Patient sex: F
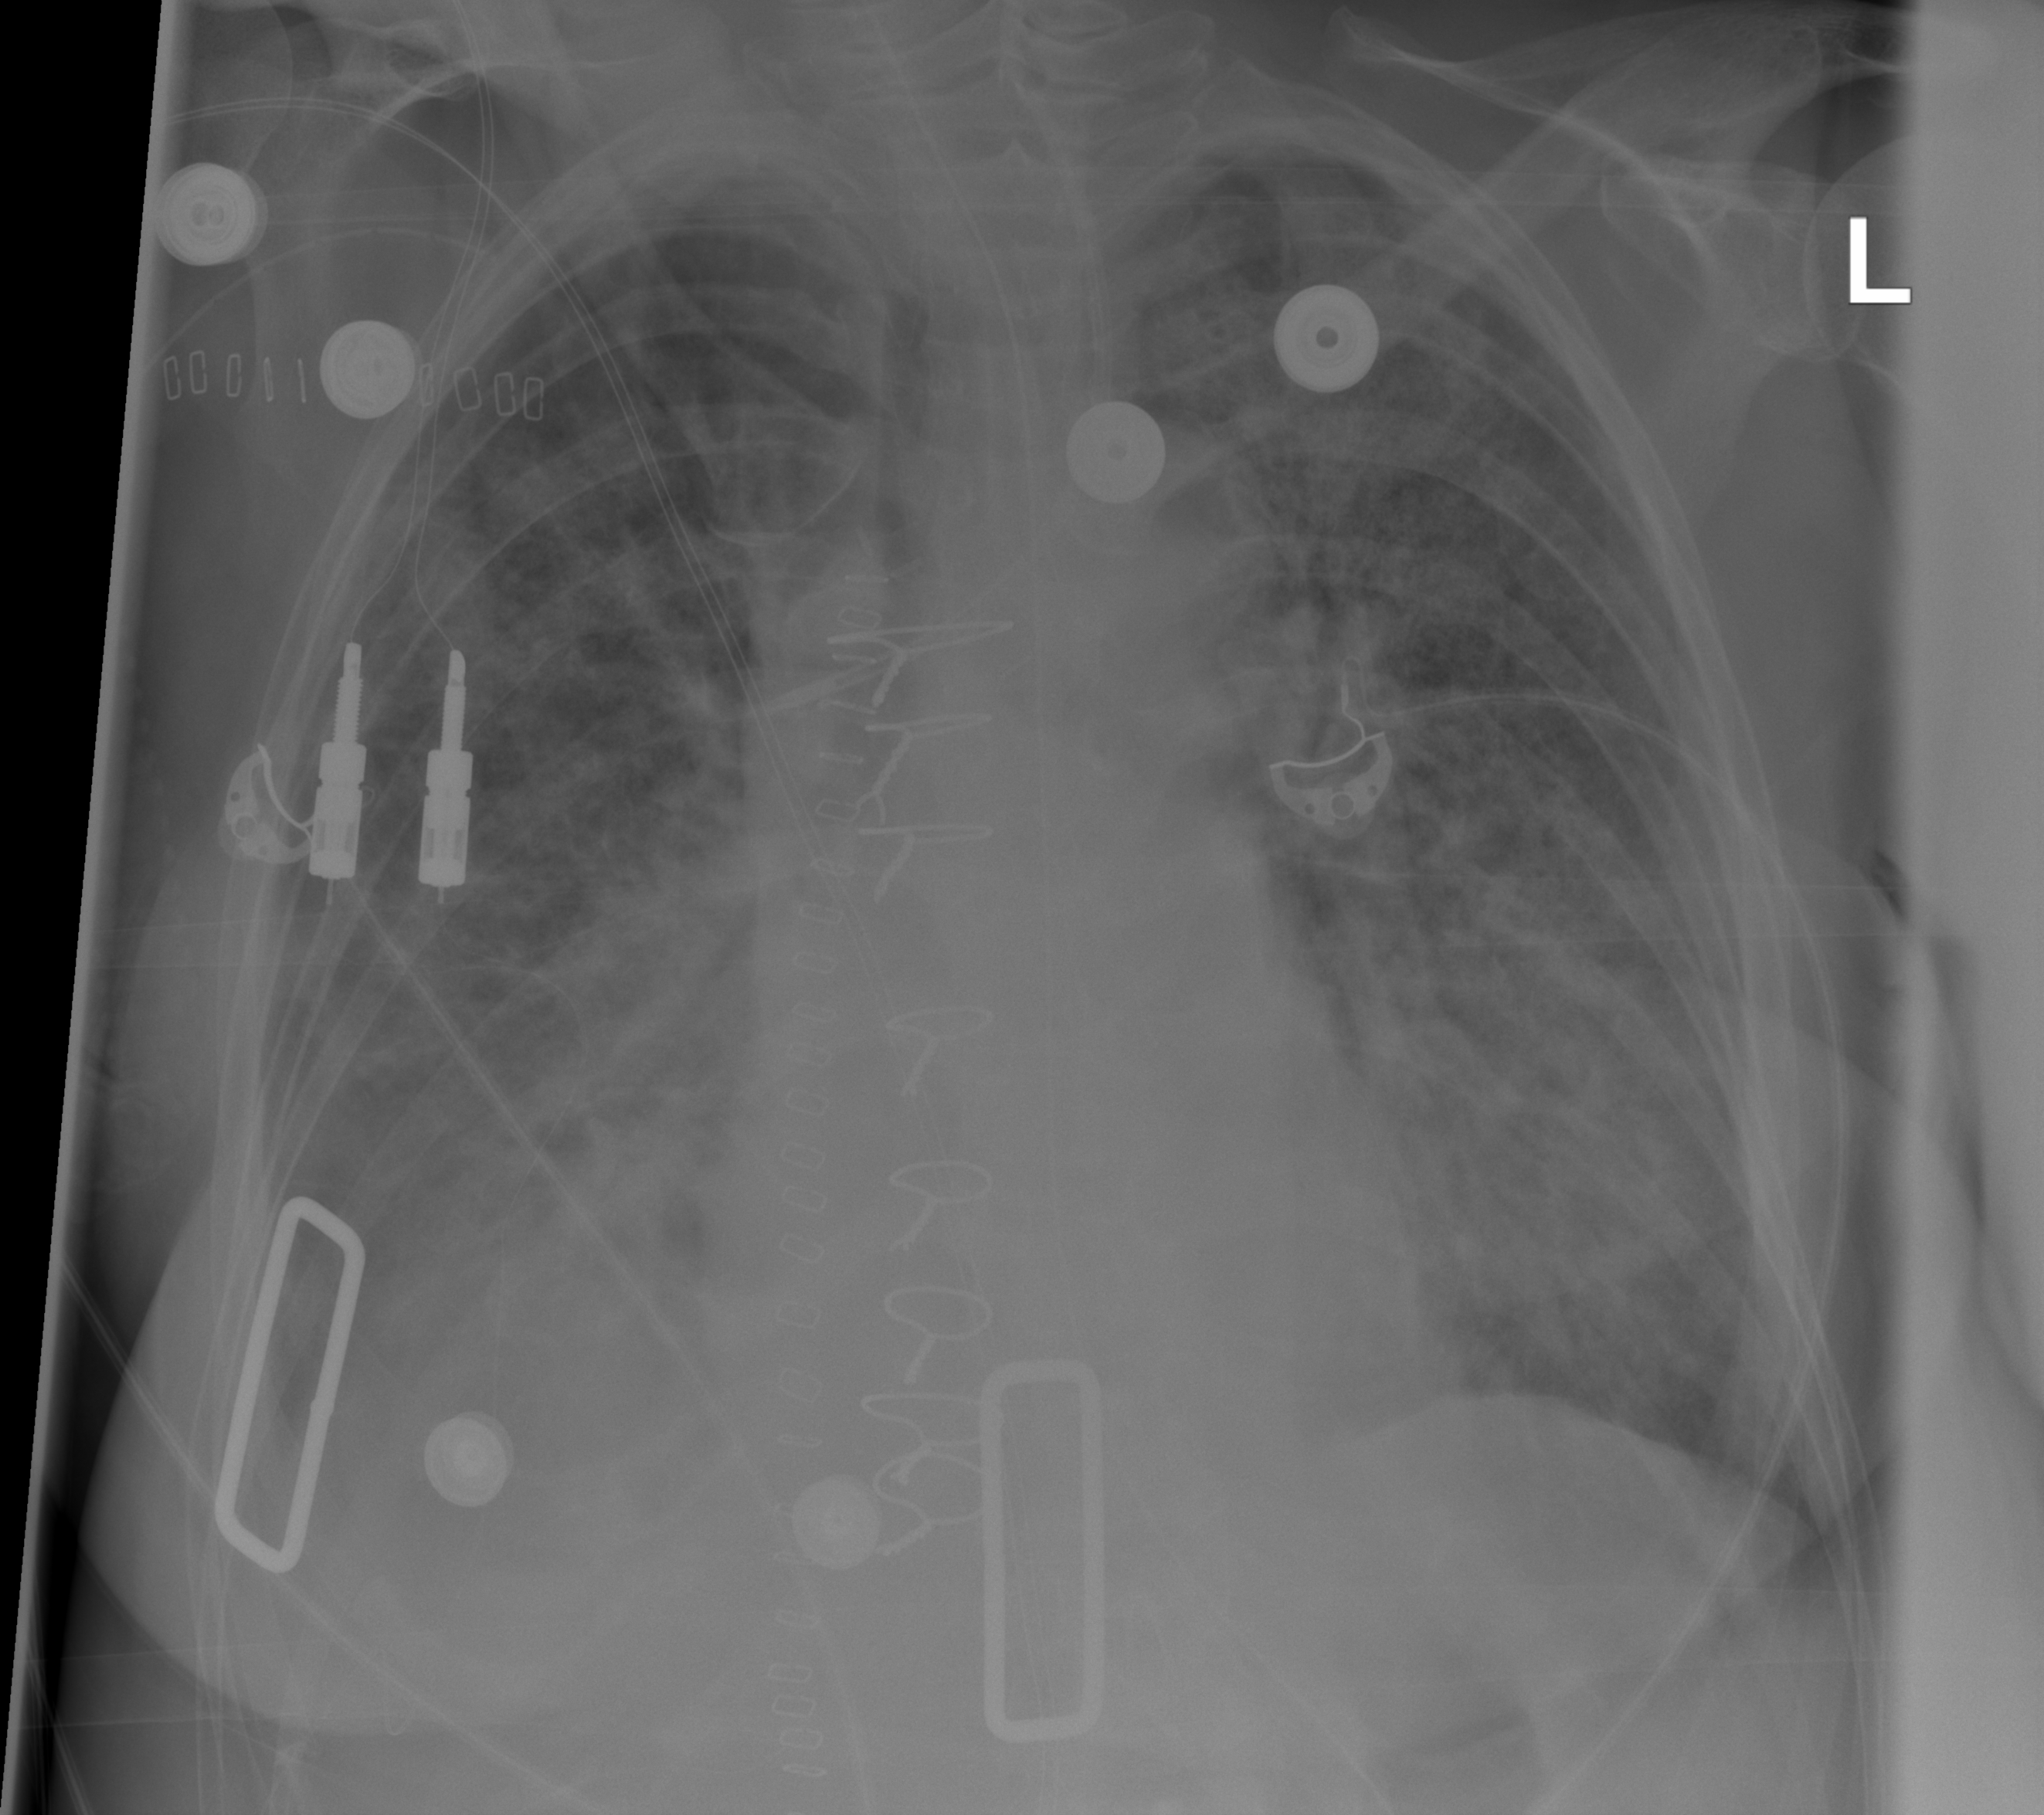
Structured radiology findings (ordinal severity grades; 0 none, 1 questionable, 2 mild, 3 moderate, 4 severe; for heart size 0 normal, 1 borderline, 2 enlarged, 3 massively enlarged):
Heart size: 0
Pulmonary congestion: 2
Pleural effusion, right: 2
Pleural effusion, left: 0
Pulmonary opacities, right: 2
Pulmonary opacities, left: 3
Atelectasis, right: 2
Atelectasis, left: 3